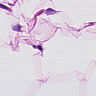
Metastatic tissue present: no